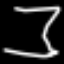
Label: hourglass